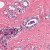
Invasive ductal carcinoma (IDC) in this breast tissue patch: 0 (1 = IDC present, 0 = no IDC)